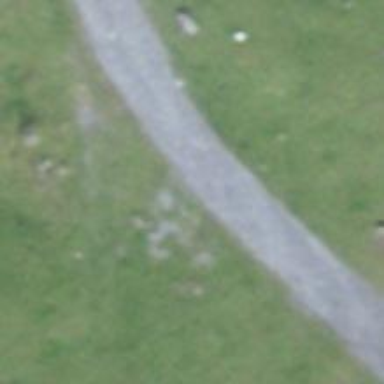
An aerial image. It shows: Rocky path.